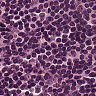
Metastatic tissue present: no